Question: in views/jump/index have problem.
first rows:
'''
@model IEnumerable<WhislaMvc.Areas.Admin.Models.Jump>
@{
ViewBag.Title = "Index";
}
'''
@model and ViewBaf - do not see.
I take error:
> compilation Error Compiler Error Message: CS0103: The name 'model'
does not exist in the current context Compiler Error Message: CS0103:
The name 'ViewBug' does not exist in the current context

I comment model and ViewBag
'''
@Html.ActionLink("Create New", "Create")
'''
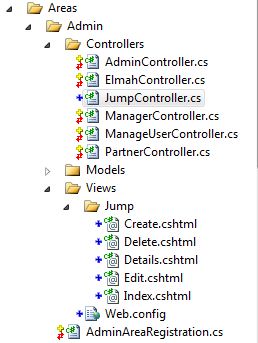
Answer: From your question description, it shows that, I think you are using 'Asp.Net MVC 2' and you just tried to use the 'functionality of Asp.Net MVC 3.'
'ViewBag' comes with 'Asp.Net MVC 3 (It's feature of Asp.Mvc 3)'
There are few suggestions that you can try to avoid compilation error.
1. Install Asp.Net MVC 3 (Install .Net Framework 4 prior)
2. Change your project property. (Right Click Web Project -> click 'Properties' -> Application tab -> Target Framework -> Change to .NET Framework 4
'''
<compilation debug="true" targetFramework="4.0">
<assemblies>
<add assembly="System.Web.Abstractions, Version=4.0.0.0, Culture=neutral, PublicKeyToken=31BF3856AD364E35" />
<add assembly="System.Web.Helpers, Version=1.0.0.0, Culture=neutral, PublicKeyToken=31BF3856AD364E35" />
<add assembly="System.Web.Routing, Version=4.0.0.0, Culture=neutral, PublicKeyToken=31BF3856AD364E35" />
<add assembly="System.Web.Mvc, Version=3.0.0.0, Culture=neutral, PublicKeyToken=31BF3856AD364E35" />
<add assembly="System.Web.WebPages, Version=1.0.0.0, Culture=neutral, PublicKeyToken=31BF3856AD364E35" />
<add assembly="System.Data.Entity, Version=4.0.0.0, Culture=neutral, PublicKeyToken=b77a5c561934e089" />
</assemblies>
</compilation>
'''
Hope this helps!